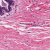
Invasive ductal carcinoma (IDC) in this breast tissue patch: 0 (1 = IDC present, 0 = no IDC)